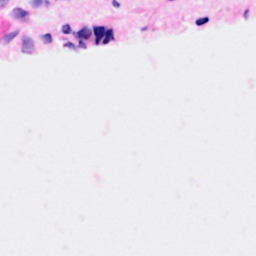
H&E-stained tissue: Breast